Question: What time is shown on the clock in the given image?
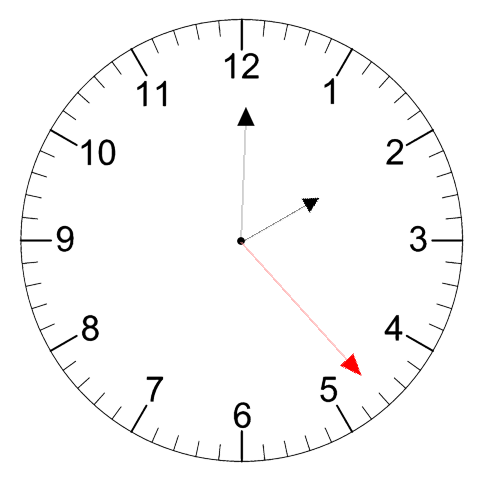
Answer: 02:00:23